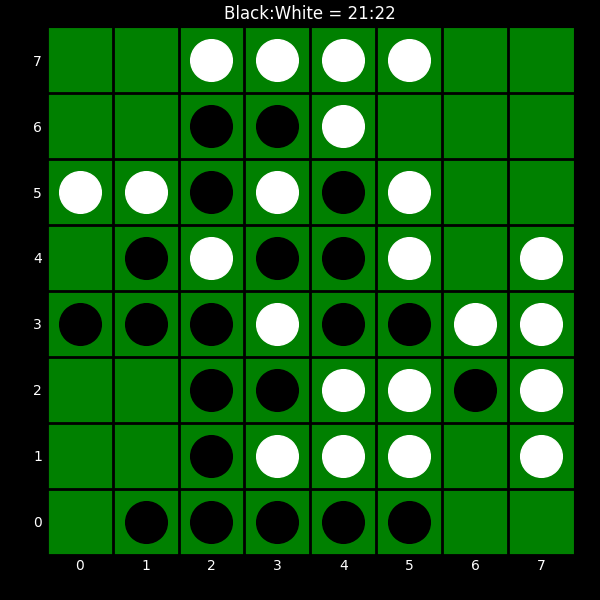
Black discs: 21
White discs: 22